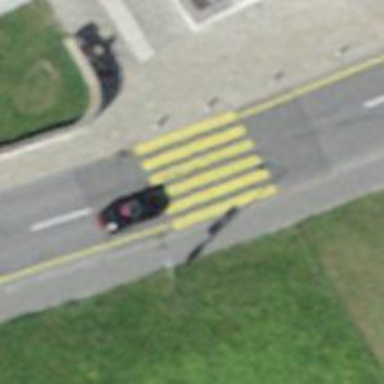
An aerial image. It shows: Uncontrolled zebra crossing on the road.